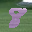
Label: 8